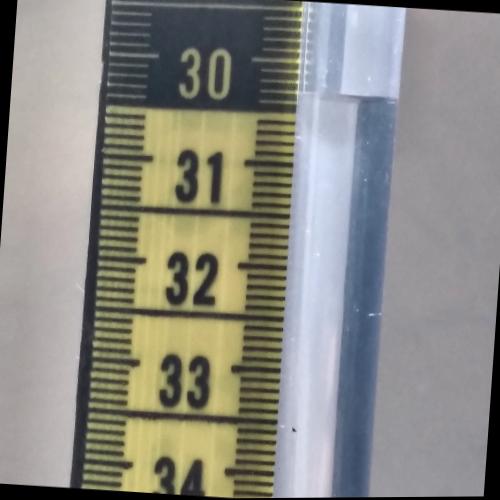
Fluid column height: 30.3 cm